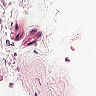
Metastatic tissue present: no